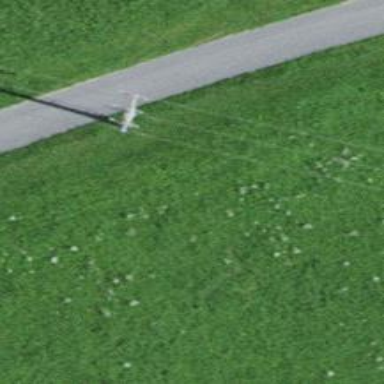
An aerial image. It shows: Minor power line.